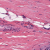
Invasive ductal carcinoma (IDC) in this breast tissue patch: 1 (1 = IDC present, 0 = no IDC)